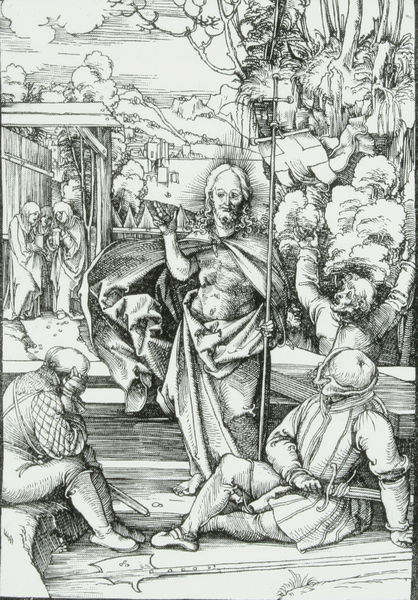
Titel: Auferstehung Christi
Künstler: Hans Schäufelein
Standort: Nürnberg.
Institution: Germanisches Nationalmuseum
Schlagwörter: baum, berg, hand, himmel, mann, schatten, umhang, weiß, wolken, bäume, frauen, landschaft, menschen, sitzen, finger, geste, grau, hintergrund, hut, licht, männer, schwarz, szene, vordergrund, dach, haus, tuch, wiese, wolke, alt, bart, bibel, messer, stehen, tod, tragen, gräser, häuser, hügel, büsche, rauch, figur, gewand, haare, mantel, sitzend, stehend, stoff, drei, gewänder, personen, frontal, locken, renaissance, wald, garten, lächeln, holzschnitt, schiff, papier, liegen, schlafend, schuhe, stab, fahne, flagge, laufen, berge, angst, treppe, unterstand, lanze, soldaten, stufe, liegend, zeigen, buch, kreuz, steht, druck, druckgrafik, hochdruck, radierung, stich, schwert, uniform, schwerte, stiefel, schuh, gefässe, ritter, rüstung, sieg, wappen, heiligenschein, nimbus, christus, grab, jesus, jesus christus, ostern, wach, dolch, mittelalter, krieger, segen, segnen, stall, hellebarde, wächter, erscheinung, speer, dürer, heilig, maria, kupferstich, zuhörer, sakral, auferstehung, sense, marien, zuhören, triumpf, albrecht, albrecht dürer, segensgestus, auferstandener christus, passion, grabplatte, seriendruck, frauen am grab, segnend, nichts, helebarde, söldner, auferstanden, auferstehung christi, holzsschnitt, mentel, schlafender mann, fahne#, grasbwächter, furcht